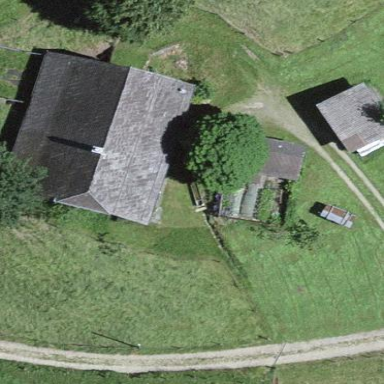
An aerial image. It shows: Farm building.